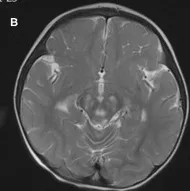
Neuroradiological features. Brain MRI showed bilateral, symmetric signal abnormalities in the basal ganglia, and brain stem (A-C: T2-weighted images).
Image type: radiology (mri)